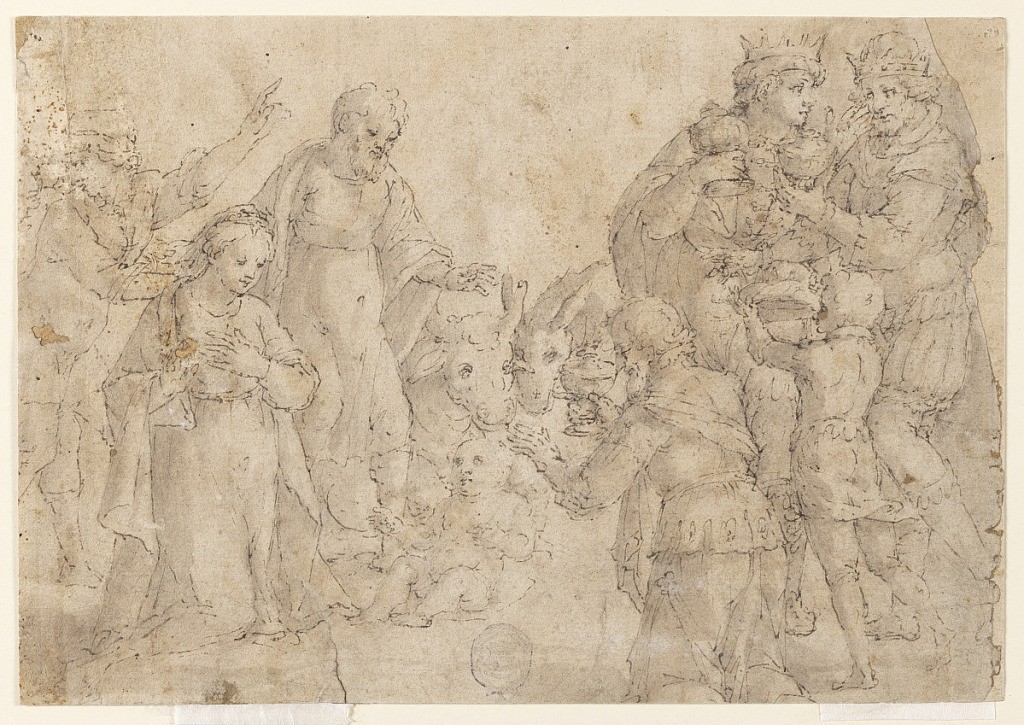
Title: The Adoration of the Magi
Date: mid–late 16th century
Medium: Pen and ink, brush and gray wash on paper
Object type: Drawing
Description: An ox and an ass are depicted at center, behind the Child with the Virgin, Joseph, and a shepherd  to the left.  At right is the kneeling old King, presenting his gift, and two other Kings.